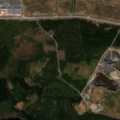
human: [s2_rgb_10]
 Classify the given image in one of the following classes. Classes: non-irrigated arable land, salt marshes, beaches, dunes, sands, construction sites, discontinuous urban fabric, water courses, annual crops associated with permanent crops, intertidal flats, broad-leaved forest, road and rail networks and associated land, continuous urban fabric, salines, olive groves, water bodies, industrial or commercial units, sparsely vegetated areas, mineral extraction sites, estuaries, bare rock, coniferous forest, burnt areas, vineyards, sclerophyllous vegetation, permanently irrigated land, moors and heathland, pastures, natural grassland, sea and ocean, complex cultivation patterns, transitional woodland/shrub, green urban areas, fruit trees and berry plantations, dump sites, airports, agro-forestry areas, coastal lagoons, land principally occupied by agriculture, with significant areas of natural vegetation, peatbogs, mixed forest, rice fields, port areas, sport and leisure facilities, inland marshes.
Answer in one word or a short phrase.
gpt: construction sites, broad-leaved forest, coniferous forest, mixed forest, transitional woodland/shrub